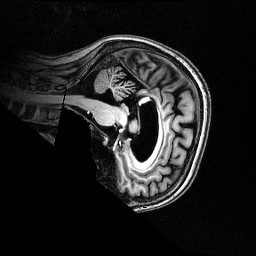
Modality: T1w
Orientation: sagittal
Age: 51
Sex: female
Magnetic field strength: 3 T
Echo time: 0.0038 s